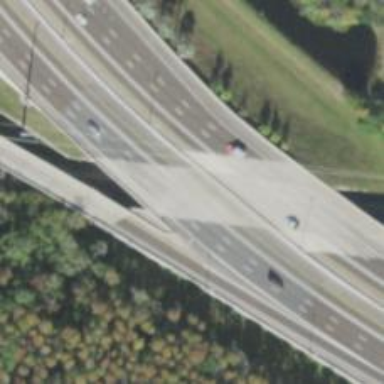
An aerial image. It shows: Motorway bridge.